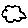
Label: cloud